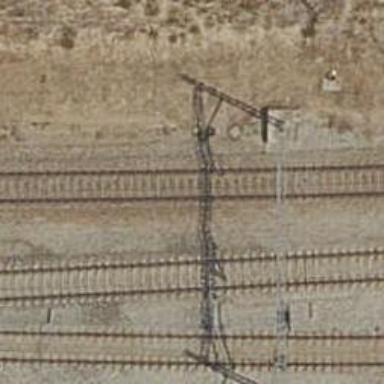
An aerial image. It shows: Railway track with contact lines for electrification.